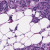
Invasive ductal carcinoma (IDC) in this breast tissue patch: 1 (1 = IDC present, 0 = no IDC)